Question: I have a problem trying to debug using xdebug, DBGp and Notepad++ as it never hits my breakpoints. I have done a lot of searching and cannot see where I am going wrong:
I have configured with the correct ports and when looking at my xdebug.log I can see that it seems to be happy:
'''
Log opened at 2013-04-22 12:10:58
I: Connecting to configured address/port: 127.0.0.1:8080.
I: Connected to client. :-)
-> <init xmlns="urn:debugger_protocol_v1" xmlns:xdebug="http://xdebug.org/dbgp/xdebug" fileuri="file:///C:/Program%20Files%20%28x86%29/resources/appliance/download_agents.php" language="PHP" protocol_version="1.0" appid="2740" idekey="xdebug"><engine version="2.2.2"><![CDATA[Xdebug]]></engine><author><![CDATA[Derick Rethans]]></author><url><![CDATA[http://xdebug.org]]></url><copyright><![CDATA[Copyright (c) 2002-2013 by Derick Rethans]]></copyright></init>
-> <response xmlns="urn:debugger_protocol_v1" xmlns:xdebug="http://xdebug.org/dbgp/xdebug" status="stopping" reason="ok"></response>
Log closed at 2013-04-22 12:10:58
Log opened at 2013-04-22 12:11:19
I: Connecting to configured address/port: 127.0.0.1:8080.
I: Connected to client. :-)
-> <init xmlns="urn:debugger_protocol_v1" xmlns:xdebug="http://xdebug.org/dbgp/xdebug" fileuri="file:///C:/Program%20Files%20%28x86%29/resources/appliance/download_agents.php" language="PHP" protocol_version="1.0" appid="2740" idekey="xdebug"><engine version="2.2.2"><![CDATA[Xdebug]]></engine><author><![CDATA[Derick Rethans]]></author><url><![CDATA[http://xdebug.org]]></url><copyright><![CDATA[Copyright (c) 2002-2013 by Derick Rethans]]></copyright></init>
-> <response xmlns="urn:debugger_protocol_v1" xmlns:xdebug="http://xdebug.org/dbgp/xdebug" status="stopping" reason="ok"></response>
Log closed at 2013-04-22 12:11:19
'''
However it never seems to hit the breakpoints.
I have set DBG breakpoint in file download_agents.php and I enter the URL:
'''
http://localhost:8080/download_agents.php?XDEBUG_SESSION_START=xdebug
'''
but it never hits it. Refresh causes a new entry to be added to above mentioned log file so seems to connect. However the GUI for DBG within Notepad++ doesn't have a connected message on it.
My php.ini file entries are as follows:
'''
[xdebug]
zend_extension="C:
ginx\php\ext\php_xdebug-2.2.2-5.3-vc9.dll"
xdebug.remote_enable=1
xdebug.remote_handler=dbgp
xdebug.remote_host=127.0.0.1
xdebug.remote_port=8080
xdebug.remote_mode=req
xdebug.idekey=default
xdebug.remote_log="c: mpThbugThbug.log"
xdebug.show_exception_trace=0
xdebug.show_local_vars=9
xdebug.show_mem_delta=0
xdebug.trace_format=0
xdebug.profiler_enable = 1
xdebug.profiler_output_dir ="c: mpThbug"
'''
and the DBG config looks as follows:

Both the Remote Path and Local Path point to the root of my web app and match that of the output in the xdebug.log file:
file:///C:/Program%20Files%20%28x86%29/resources/appliance/download_agents.php"
Please any assistance would be greatly received..
Thanks
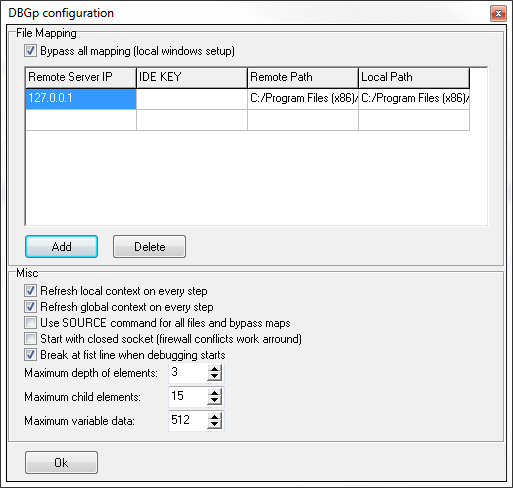
Answer: 2 Applications: One is your server, the other was xdebug (until you set back to dafault). What you have to tell is, where you get that error-message or better how's throwing this message. If it's Notepad++ you may try an update / a clean install of Npp (just to be sure). Maybe, you can start DBGp in verbose-mode. Another try could be using filemon, hoping you find npp reading a xml.